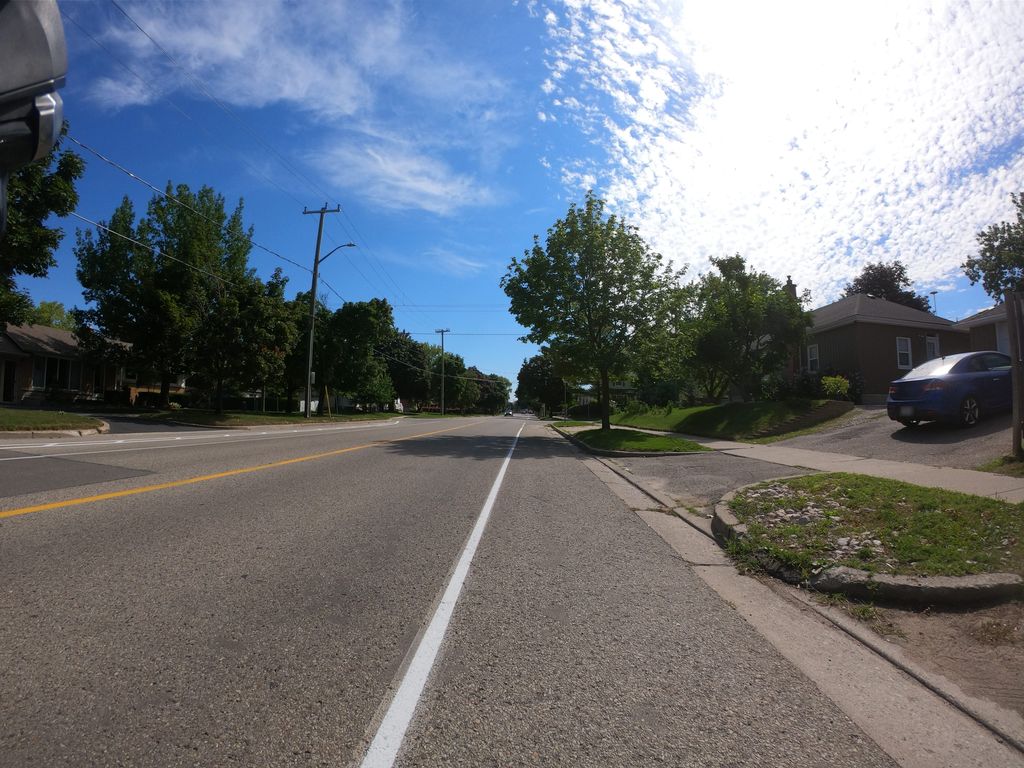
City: kitchener-waterloo